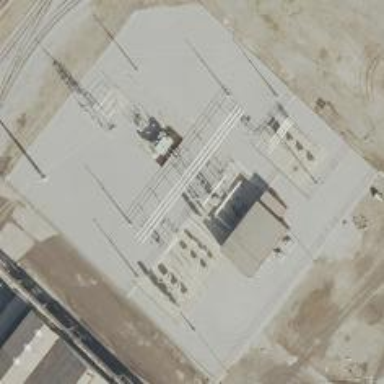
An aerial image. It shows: Industrial power substation enclosed by fence.